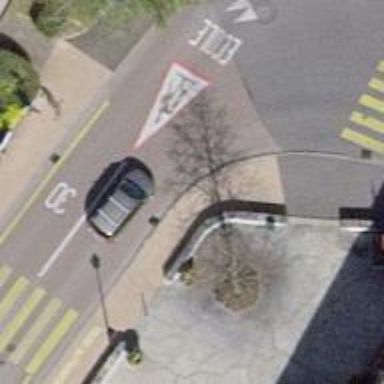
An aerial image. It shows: Asphalt sidewalk along the footway.